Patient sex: F
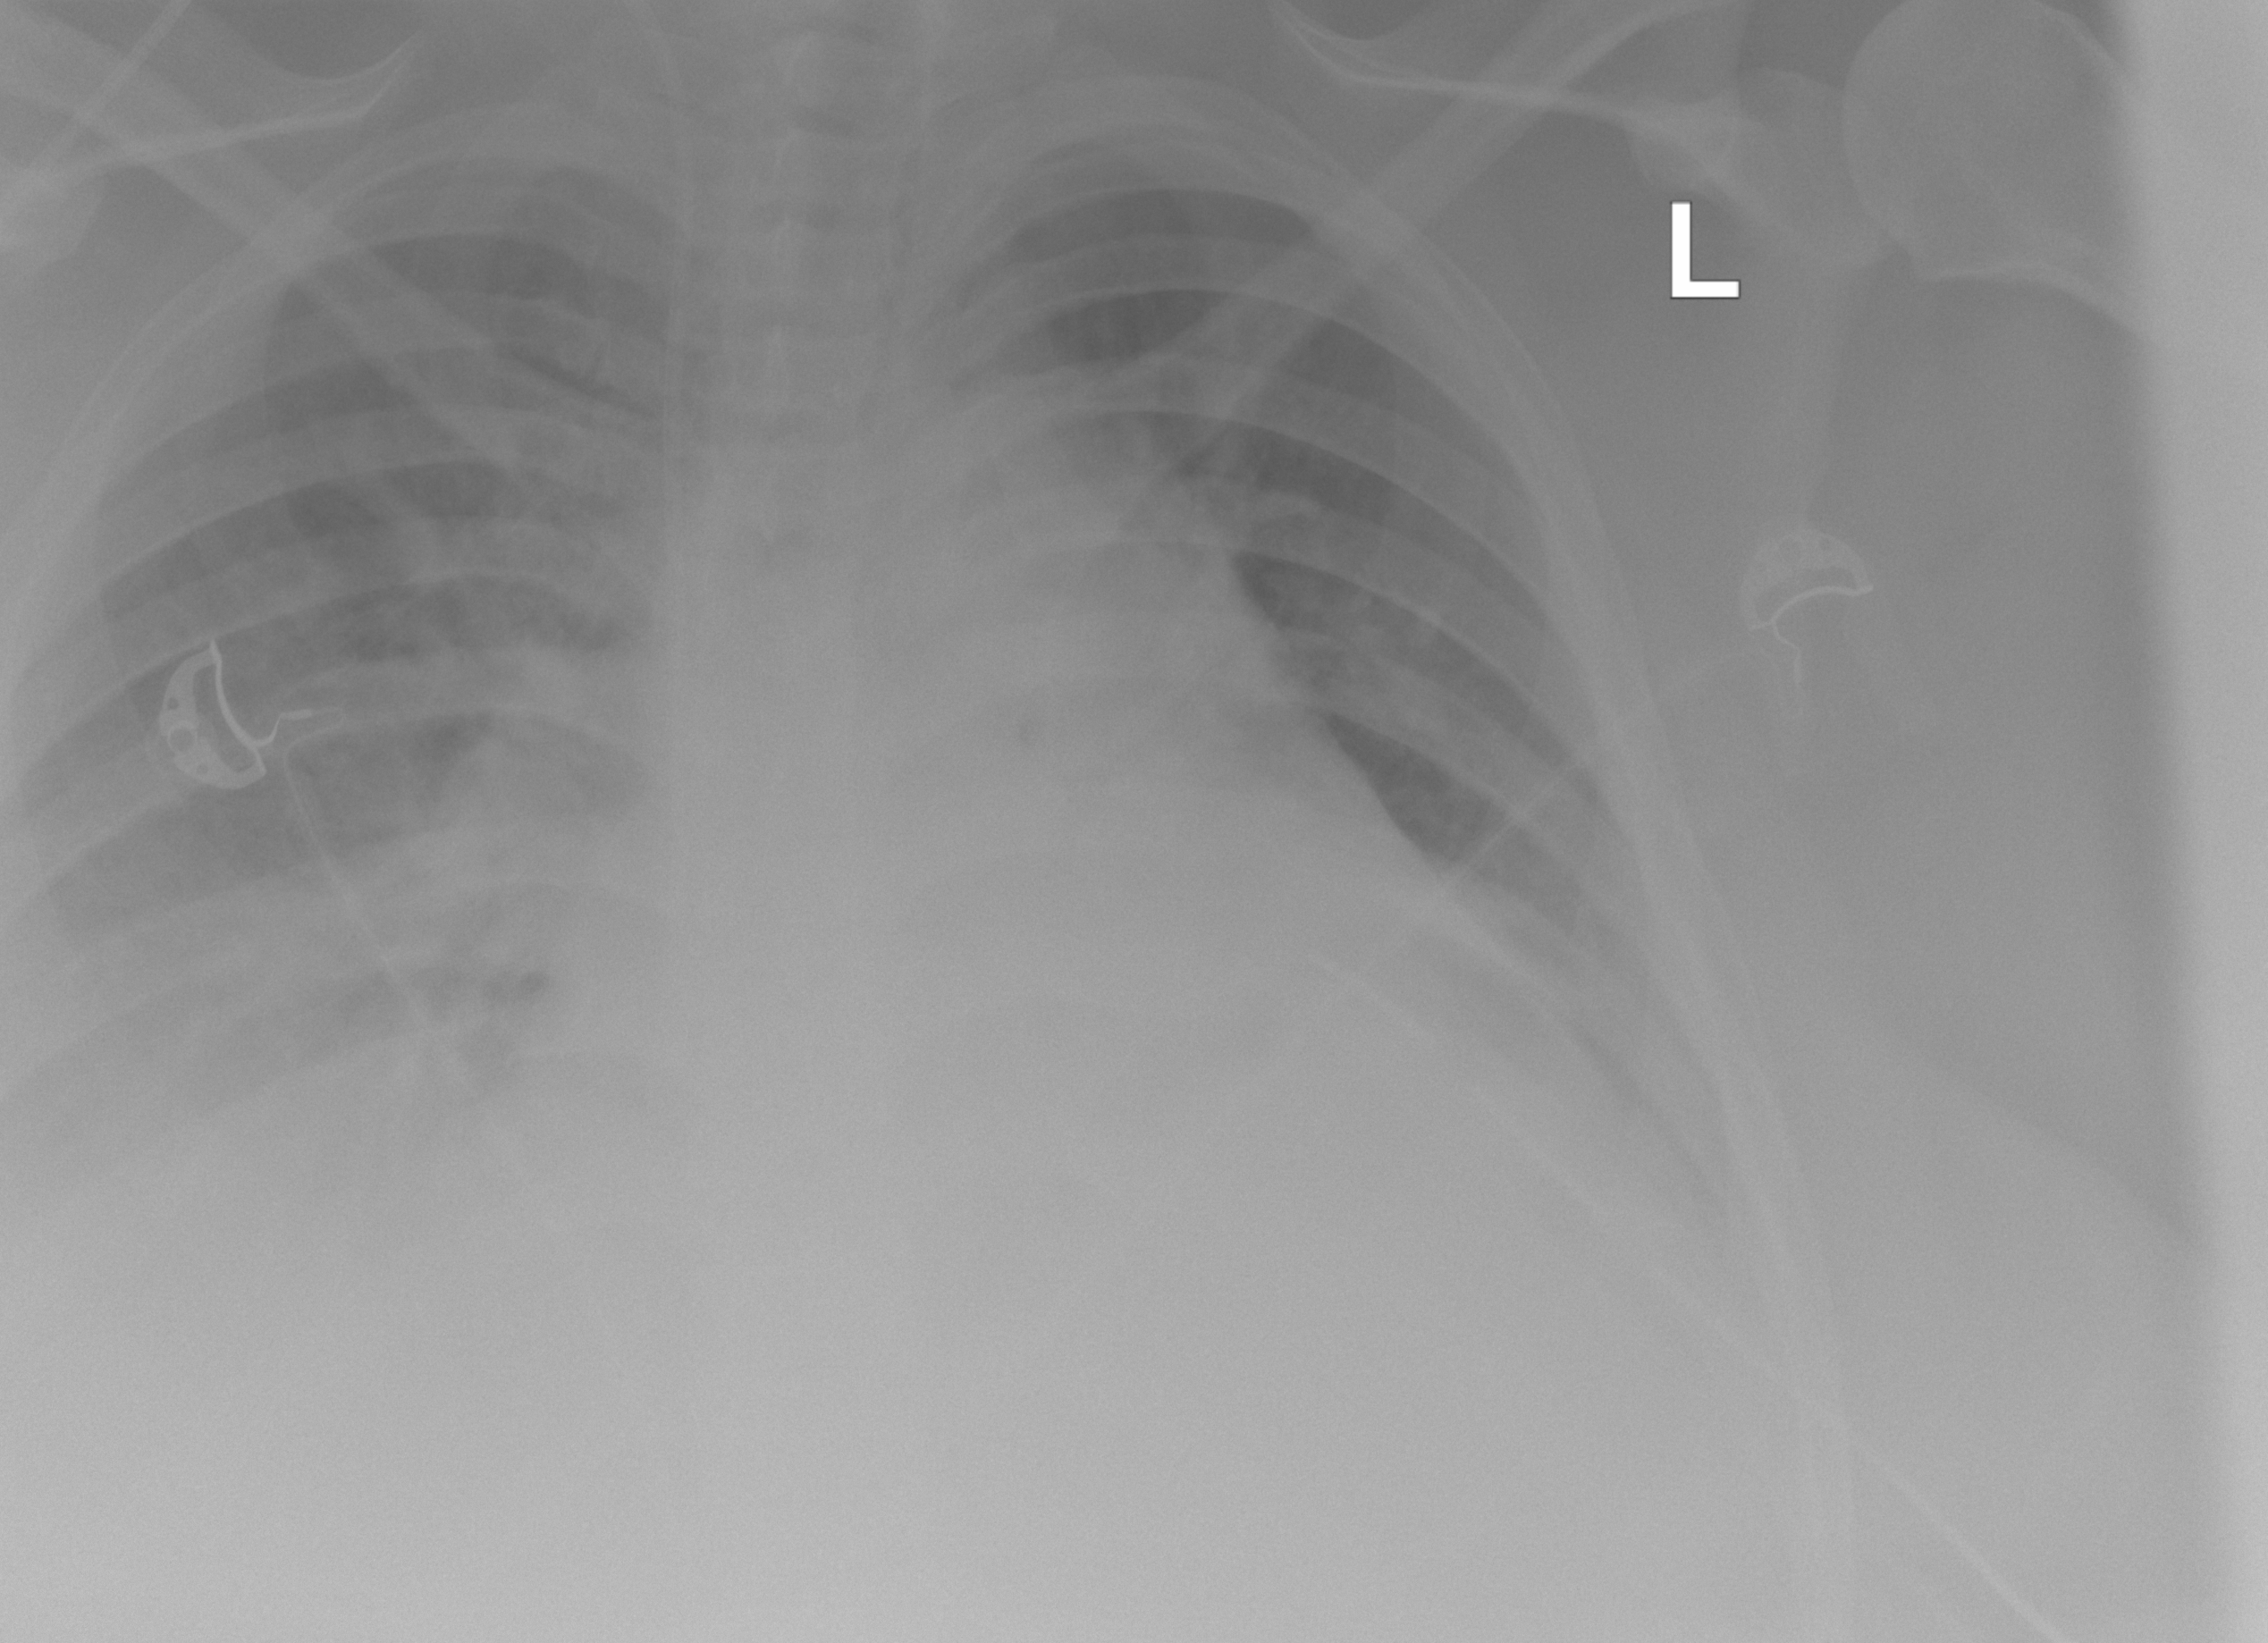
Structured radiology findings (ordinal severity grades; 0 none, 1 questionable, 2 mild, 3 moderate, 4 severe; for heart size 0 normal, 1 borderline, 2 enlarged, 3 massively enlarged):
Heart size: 2
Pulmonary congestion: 1
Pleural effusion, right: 2
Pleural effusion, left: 2
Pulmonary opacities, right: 0
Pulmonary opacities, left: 0
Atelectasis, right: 0
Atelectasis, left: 2